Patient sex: M
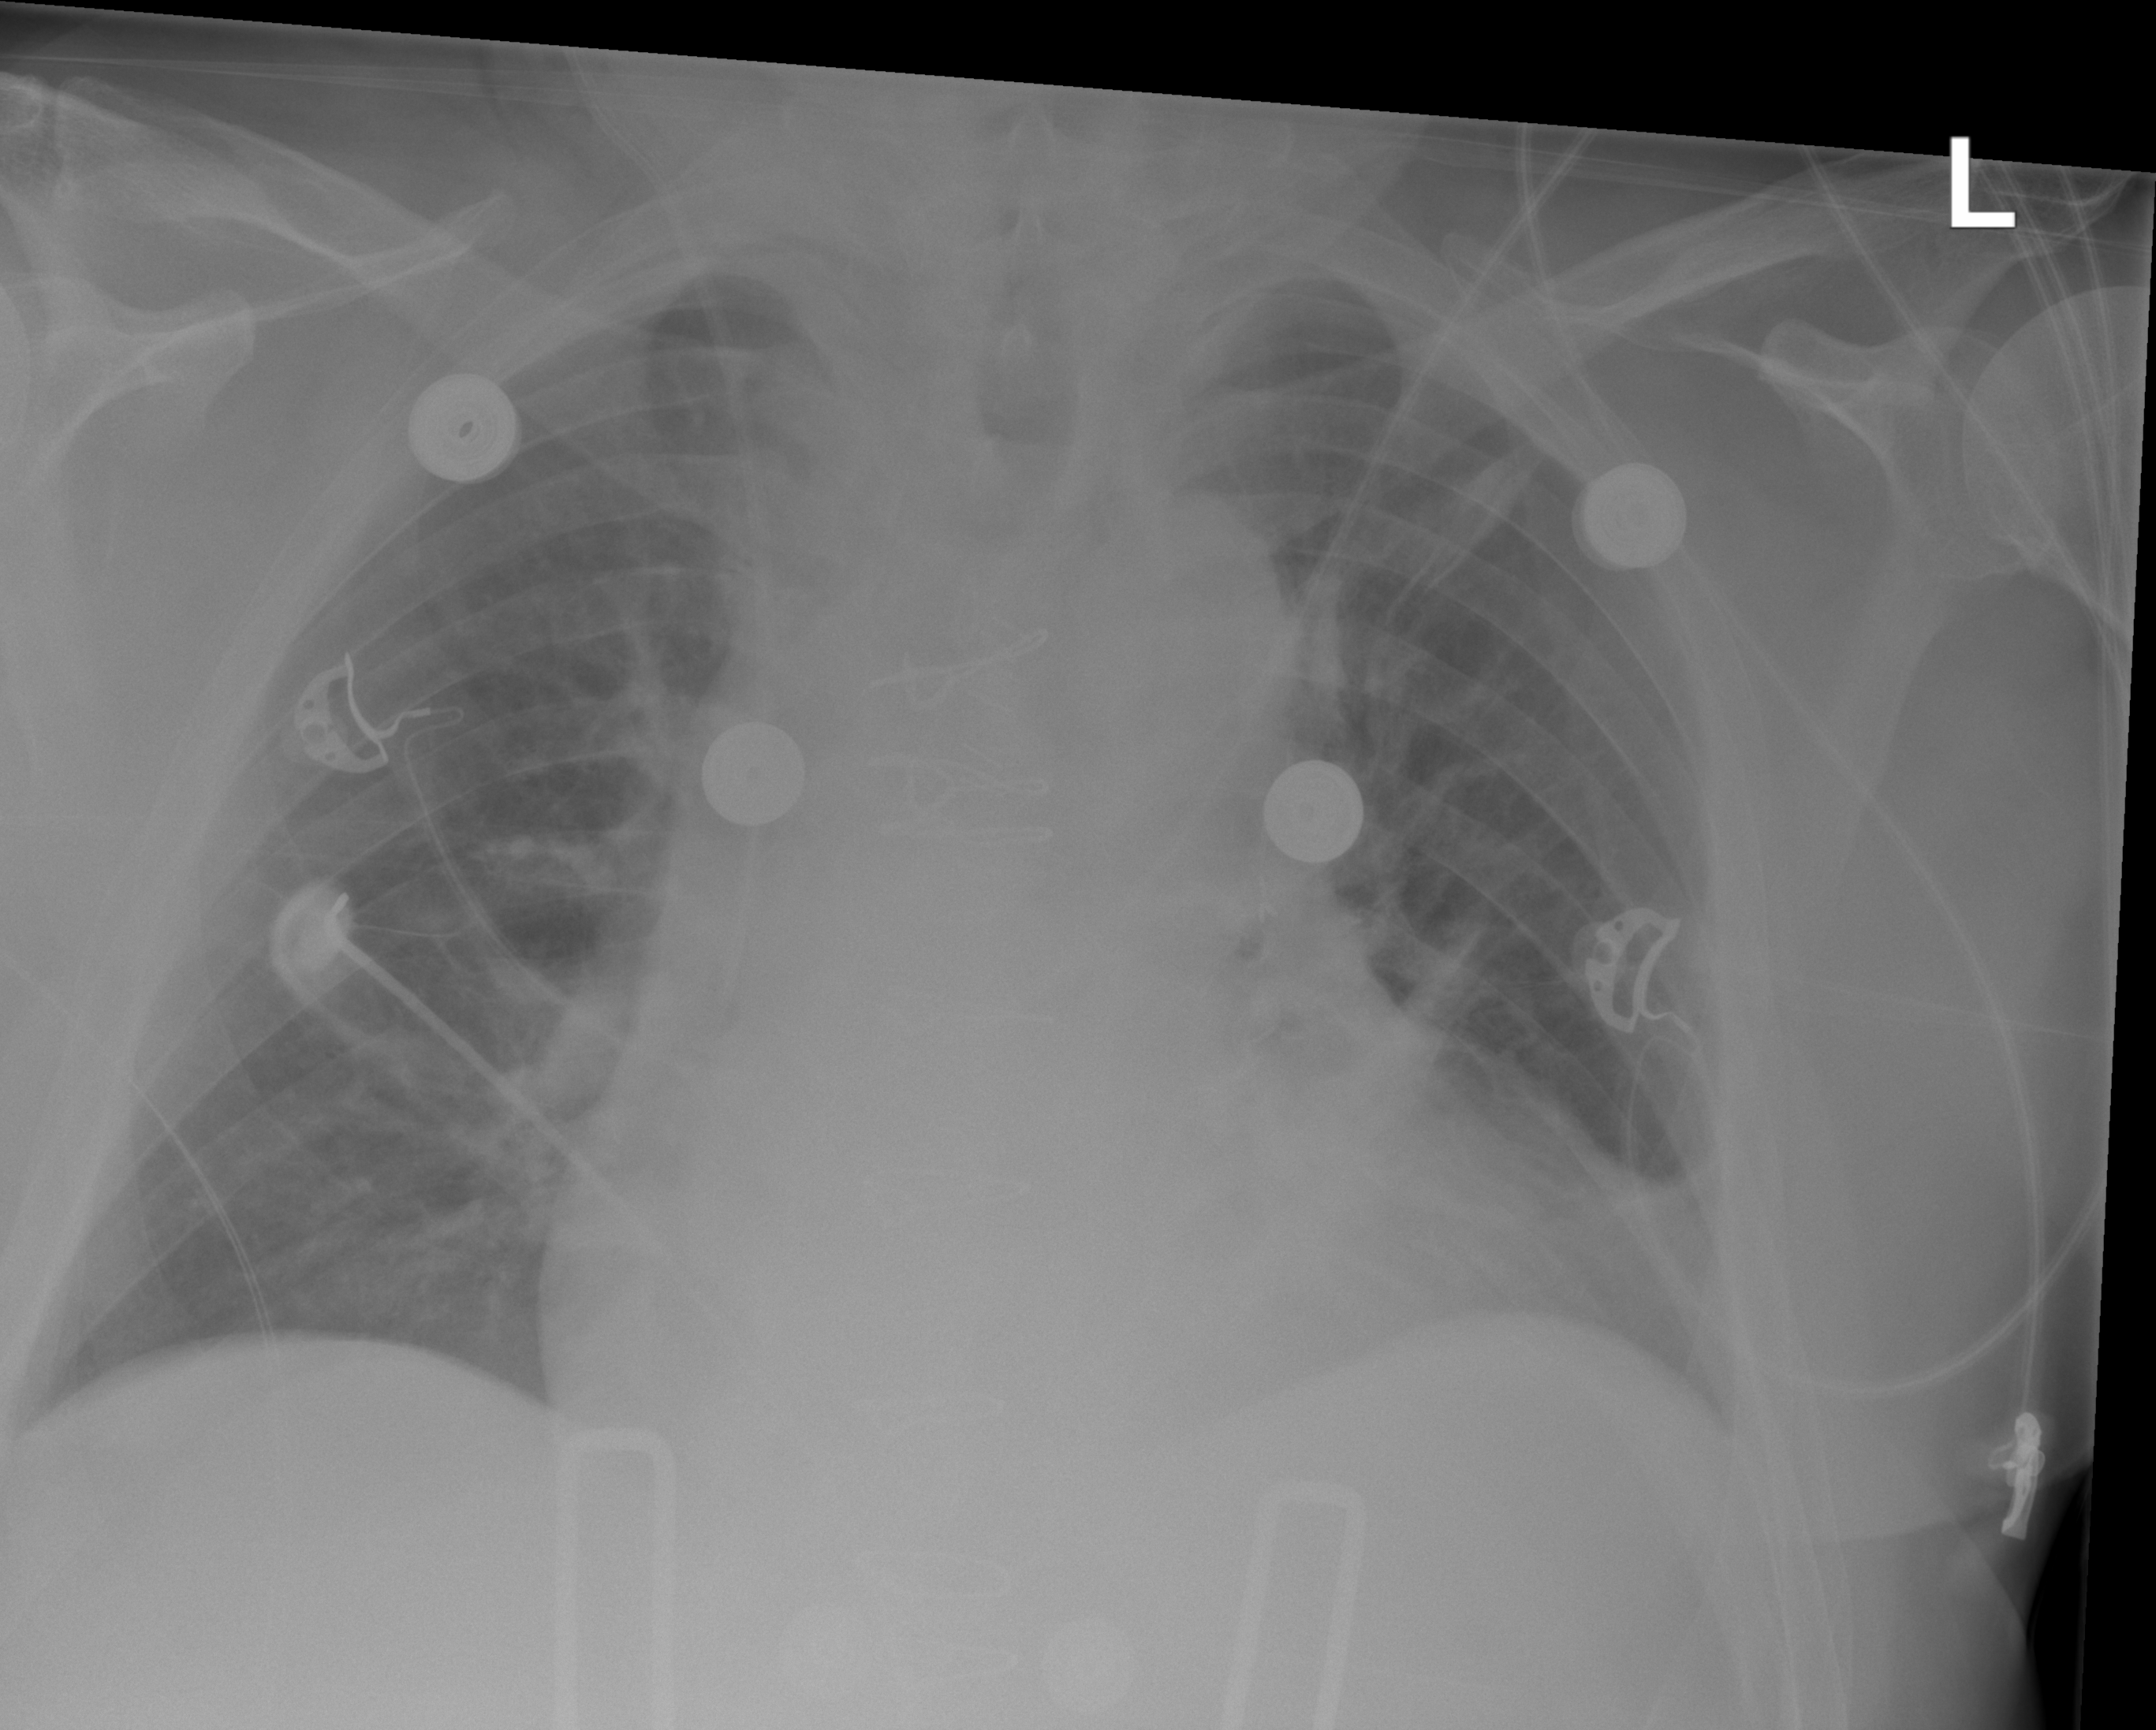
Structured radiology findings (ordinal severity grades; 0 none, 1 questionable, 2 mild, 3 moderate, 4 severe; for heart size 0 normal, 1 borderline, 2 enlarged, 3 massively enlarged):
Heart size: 1
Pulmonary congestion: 0
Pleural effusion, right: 0
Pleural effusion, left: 0
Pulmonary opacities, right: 0
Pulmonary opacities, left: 0
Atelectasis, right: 0
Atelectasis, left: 2